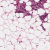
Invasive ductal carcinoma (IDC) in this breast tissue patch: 0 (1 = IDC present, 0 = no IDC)